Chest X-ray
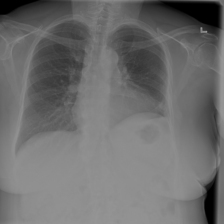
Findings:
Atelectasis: negative
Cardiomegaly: negative
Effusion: negative
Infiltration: negative
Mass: negative
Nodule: negative
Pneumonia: negative
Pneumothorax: negative
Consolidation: negative
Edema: negative
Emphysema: negative
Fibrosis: negative
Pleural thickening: negative
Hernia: negative